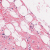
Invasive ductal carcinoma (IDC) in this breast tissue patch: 0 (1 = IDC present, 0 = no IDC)